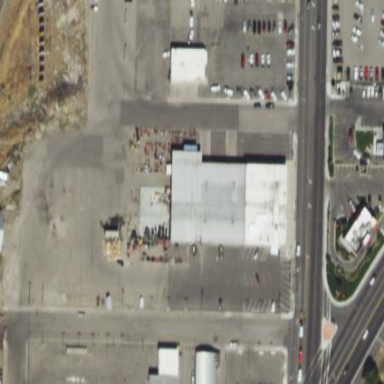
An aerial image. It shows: Building housing car repair shop.